Field crop: maize
Growth stage: 2
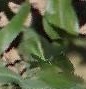
Species: maize